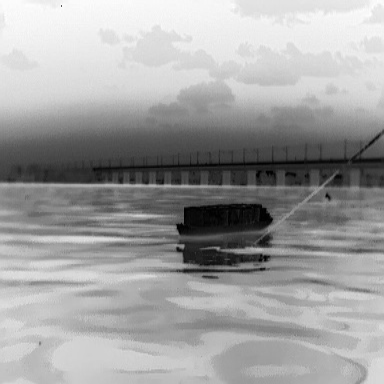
There is a fishing_boat in the infrared image.